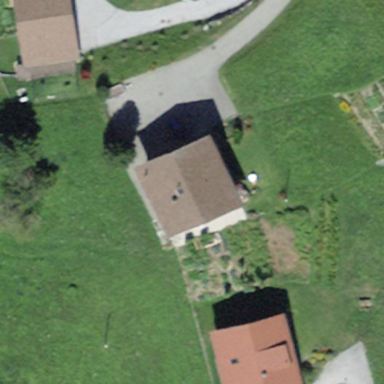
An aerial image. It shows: Simple and straightforward house.